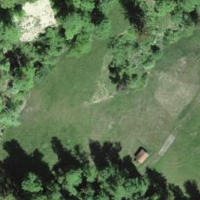
EUNIS habitat code: 41
Species observed at this site:
Blackstonia perfoliata
Pseudochorthippus parallelus
Lampyris noctiluca
Roeseliana roeselii